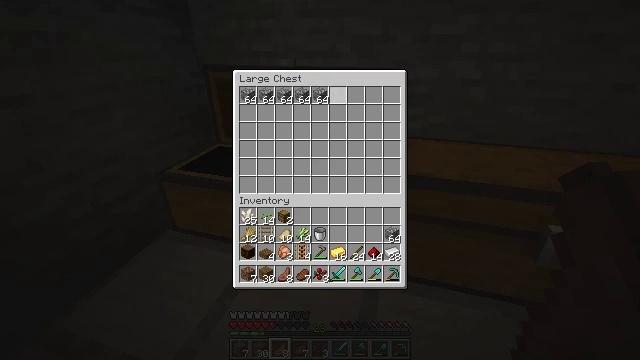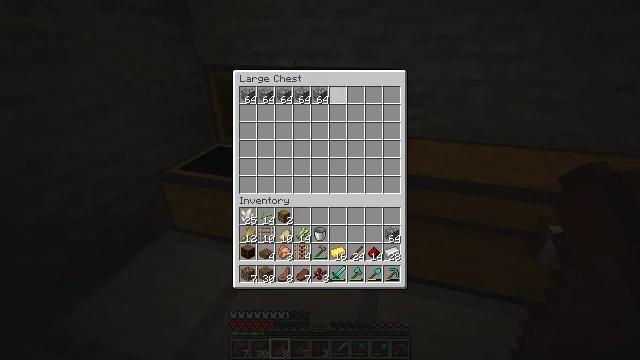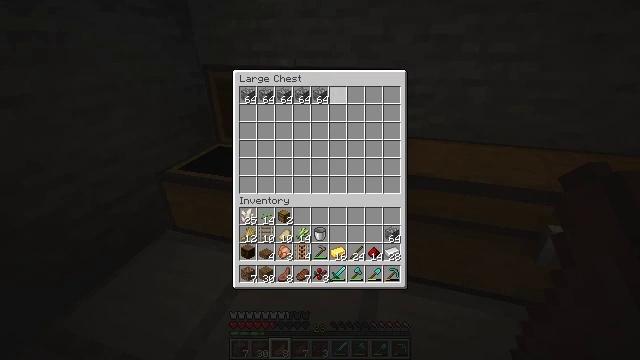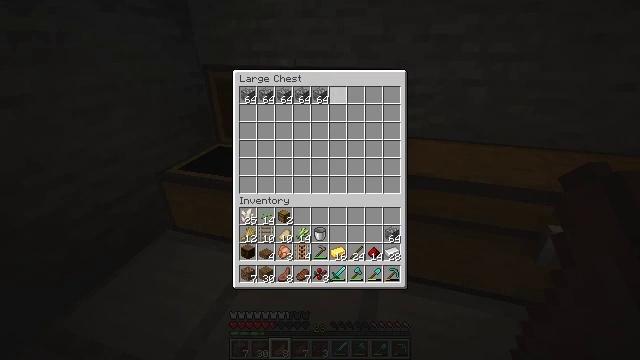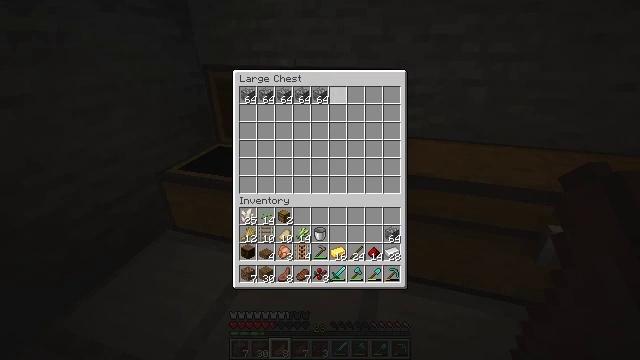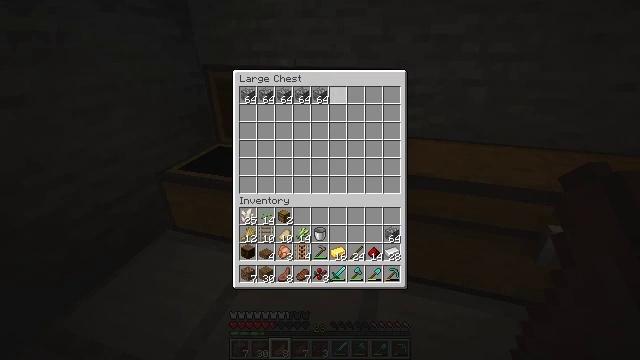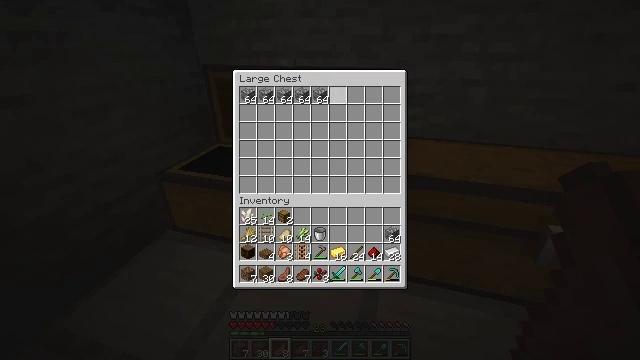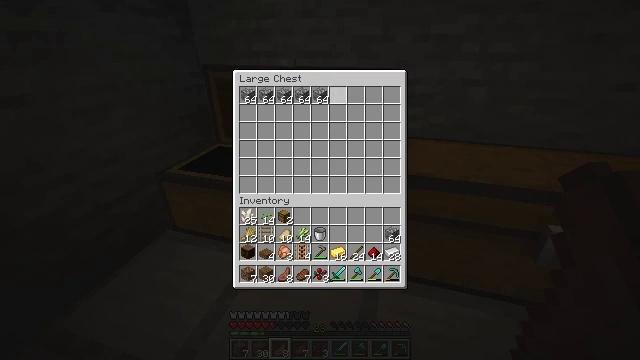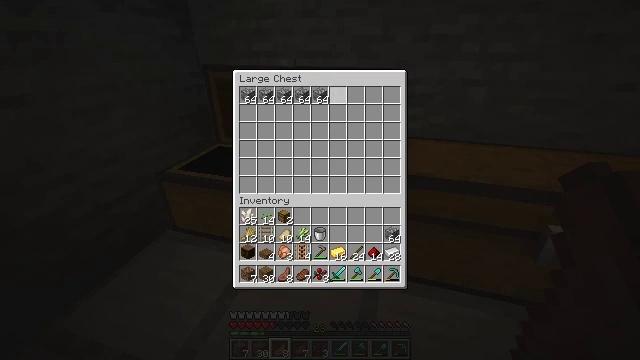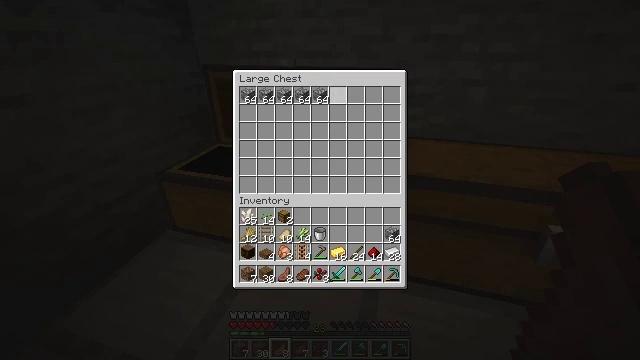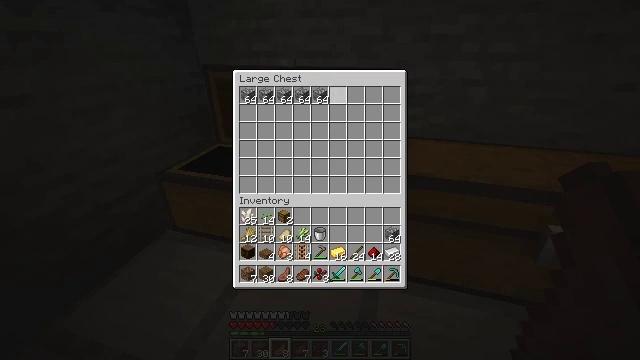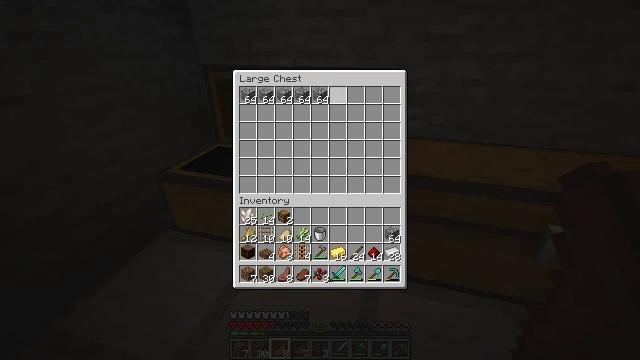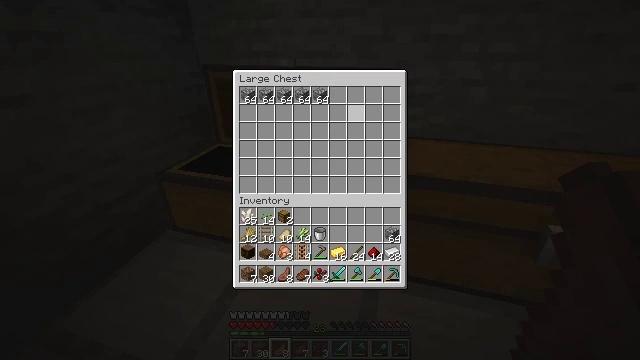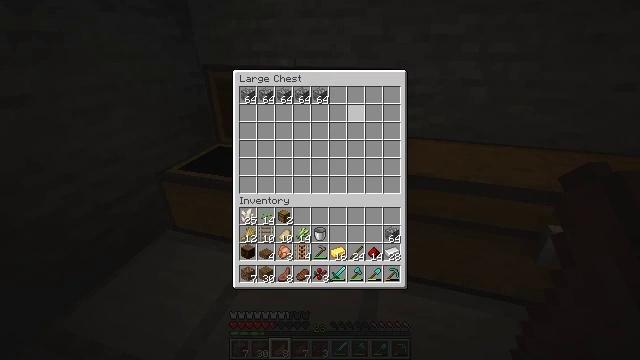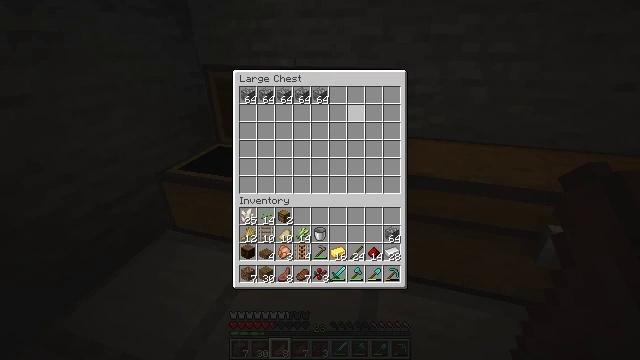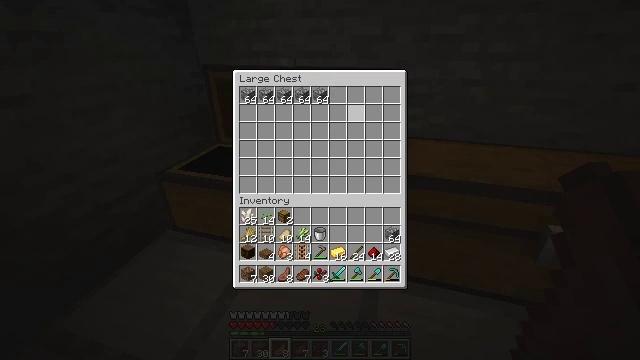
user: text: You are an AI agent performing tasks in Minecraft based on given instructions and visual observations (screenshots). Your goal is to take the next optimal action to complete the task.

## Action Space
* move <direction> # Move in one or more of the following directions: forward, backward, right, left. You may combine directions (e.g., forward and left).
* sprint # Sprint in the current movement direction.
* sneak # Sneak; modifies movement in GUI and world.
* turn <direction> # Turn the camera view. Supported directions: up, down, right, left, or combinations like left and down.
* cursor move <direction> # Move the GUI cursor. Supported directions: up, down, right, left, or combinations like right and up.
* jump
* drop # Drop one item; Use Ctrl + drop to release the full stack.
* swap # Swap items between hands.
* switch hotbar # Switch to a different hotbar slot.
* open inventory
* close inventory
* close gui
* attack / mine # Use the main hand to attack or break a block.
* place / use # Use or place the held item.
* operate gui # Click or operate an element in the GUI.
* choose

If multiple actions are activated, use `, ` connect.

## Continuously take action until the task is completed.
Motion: motion action
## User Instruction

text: Gather resources to craft the piston.
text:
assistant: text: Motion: no_op
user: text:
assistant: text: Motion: no_op
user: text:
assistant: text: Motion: no_op
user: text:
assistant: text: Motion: no_op
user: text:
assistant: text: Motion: no_op
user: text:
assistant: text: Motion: no_op
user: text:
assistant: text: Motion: no_op
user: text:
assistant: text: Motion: no_op
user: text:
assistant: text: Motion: no_op
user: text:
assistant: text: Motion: no_op
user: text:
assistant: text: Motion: no_op
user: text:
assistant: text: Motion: no_op
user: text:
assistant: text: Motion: no_op
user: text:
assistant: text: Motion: no_op
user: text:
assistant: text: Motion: no_op
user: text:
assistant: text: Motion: no_op
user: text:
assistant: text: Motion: no_op
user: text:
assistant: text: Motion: turn down
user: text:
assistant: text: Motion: no_op
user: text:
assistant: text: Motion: no_op
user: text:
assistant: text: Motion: no_op
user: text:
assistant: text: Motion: no_op
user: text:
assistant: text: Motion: no_op
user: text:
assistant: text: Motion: no_op
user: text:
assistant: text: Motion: no_op
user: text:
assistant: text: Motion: no_op
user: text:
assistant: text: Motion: no_op
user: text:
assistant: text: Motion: no_op
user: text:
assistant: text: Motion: no_op
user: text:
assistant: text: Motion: no_op